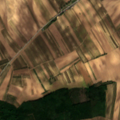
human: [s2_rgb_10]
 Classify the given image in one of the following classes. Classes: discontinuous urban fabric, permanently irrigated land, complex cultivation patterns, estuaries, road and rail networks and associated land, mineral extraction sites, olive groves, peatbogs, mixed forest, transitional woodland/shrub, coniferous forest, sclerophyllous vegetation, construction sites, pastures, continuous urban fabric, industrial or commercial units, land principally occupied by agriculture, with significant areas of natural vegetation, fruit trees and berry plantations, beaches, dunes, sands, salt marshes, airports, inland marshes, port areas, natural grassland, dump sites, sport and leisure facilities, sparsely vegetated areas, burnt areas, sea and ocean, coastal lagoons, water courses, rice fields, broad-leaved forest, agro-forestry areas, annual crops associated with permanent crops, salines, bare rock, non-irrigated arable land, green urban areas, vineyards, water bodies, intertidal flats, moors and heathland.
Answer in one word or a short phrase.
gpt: non-irrigated arable land, vineyards, complex cultivation patterns, land principally occupied by agriculture, with significant areas of natural vegetation, broad-leaved forest